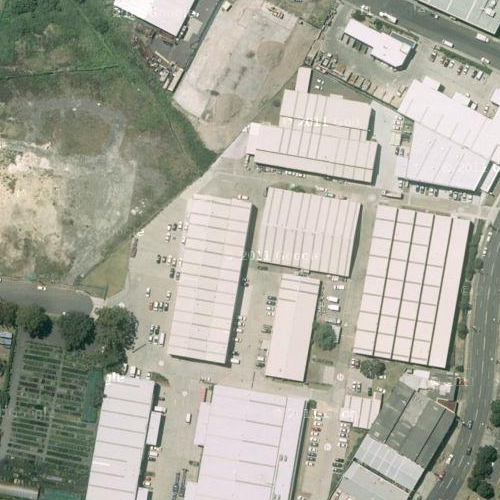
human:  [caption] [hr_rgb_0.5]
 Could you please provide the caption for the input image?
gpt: An industrial area with many white and grey buildings densely arranged while a lawn beside .

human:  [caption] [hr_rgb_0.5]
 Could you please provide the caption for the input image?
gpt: There is a lawn with a industrial area beside .

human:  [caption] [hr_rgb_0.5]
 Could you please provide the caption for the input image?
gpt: Many white and grey buildings arranged densely in the industrial area while a lawn beside .

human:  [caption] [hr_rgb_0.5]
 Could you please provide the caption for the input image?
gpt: There are many white and grey buildings arranged densely in the industrial area with a lawn beside .

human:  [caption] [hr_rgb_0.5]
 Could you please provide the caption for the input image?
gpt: An industrial area with many white and grey buildings densely arranged while a lawn beside .